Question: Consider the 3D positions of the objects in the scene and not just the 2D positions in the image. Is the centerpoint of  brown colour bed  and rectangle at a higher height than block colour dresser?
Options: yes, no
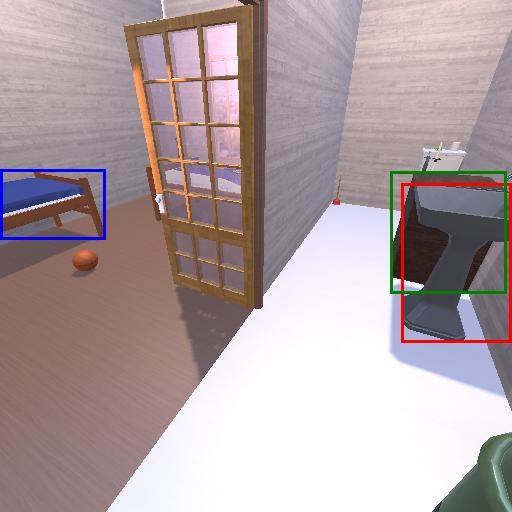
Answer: yes